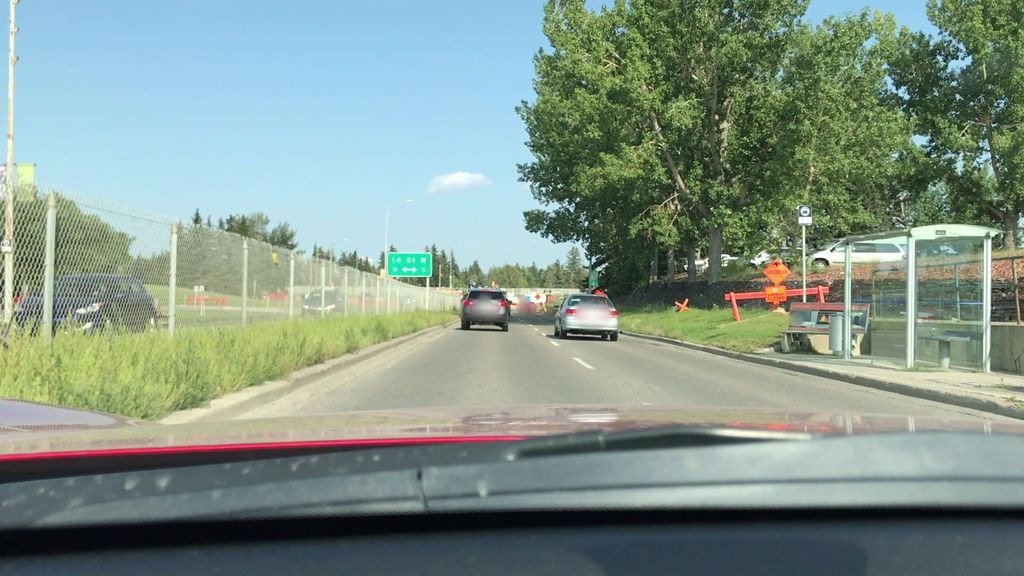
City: calgary